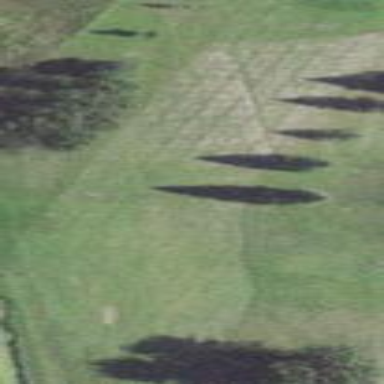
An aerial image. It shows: Scenic golf fairway.